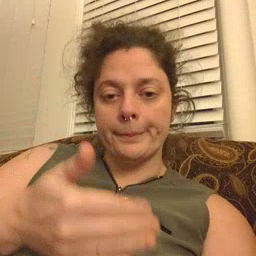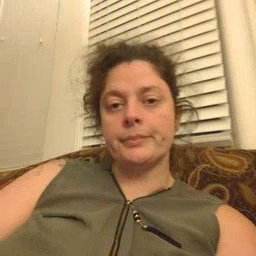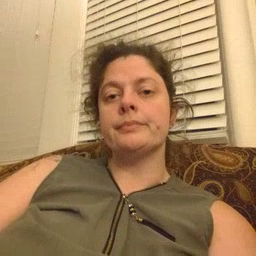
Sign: room